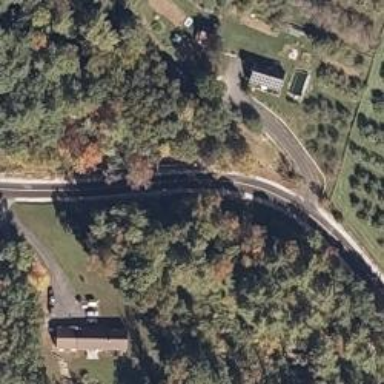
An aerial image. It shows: Unclassified road.